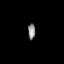
Tissue: prostate
Cell type: T cells
Senescence score: 0.3511
Nuclear area (px): 117
Mean DAPI intensity: 135.12